RGB frame:
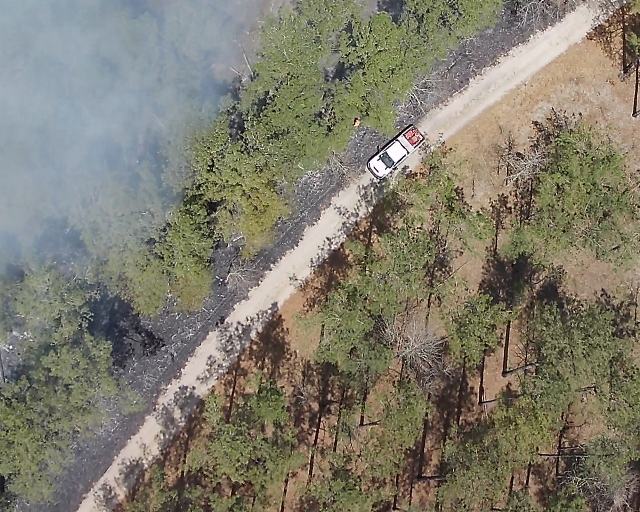
Thermal frame:
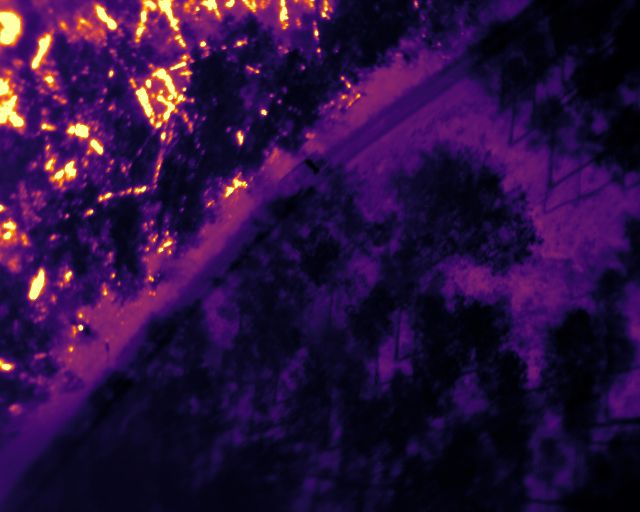
Captured: 2026-02-27 02:42:01
Pixels at or above 80 °C: 7253 (fraction of frame: 0.02213)